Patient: sex M, age 60
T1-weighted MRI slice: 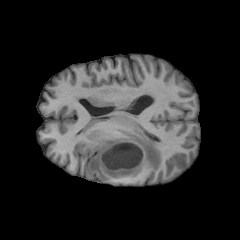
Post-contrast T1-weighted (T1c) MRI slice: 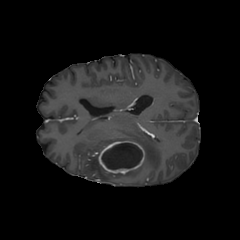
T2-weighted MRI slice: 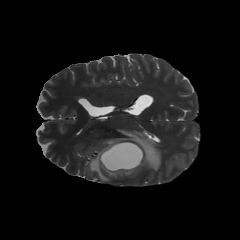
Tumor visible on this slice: yes
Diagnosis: Glioblastoma, IDH-wildtype
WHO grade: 4